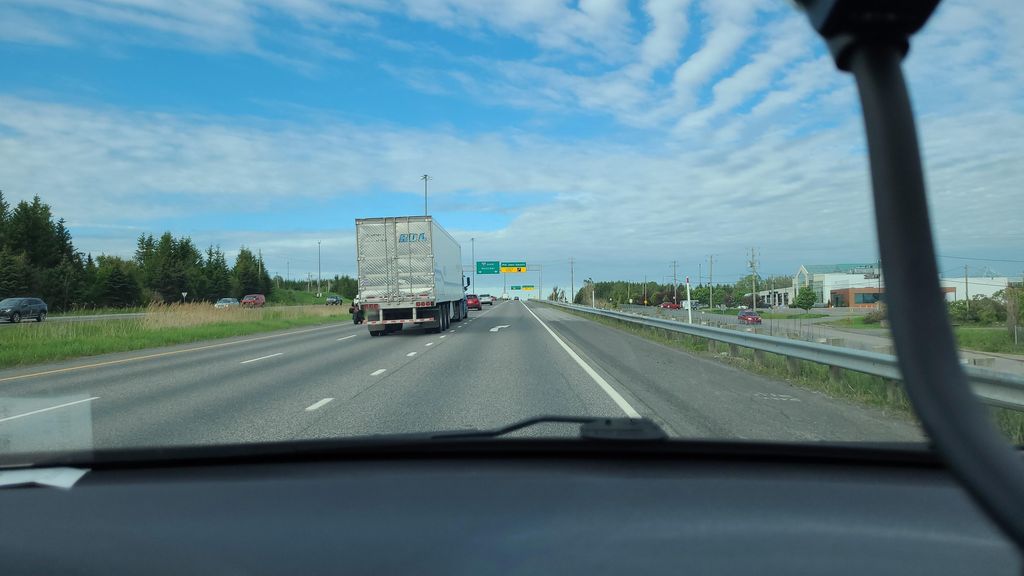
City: quebec_city